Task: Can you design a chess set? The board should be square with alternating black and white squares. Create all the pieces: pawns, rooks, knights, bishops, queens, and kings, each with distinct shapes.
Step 4224:
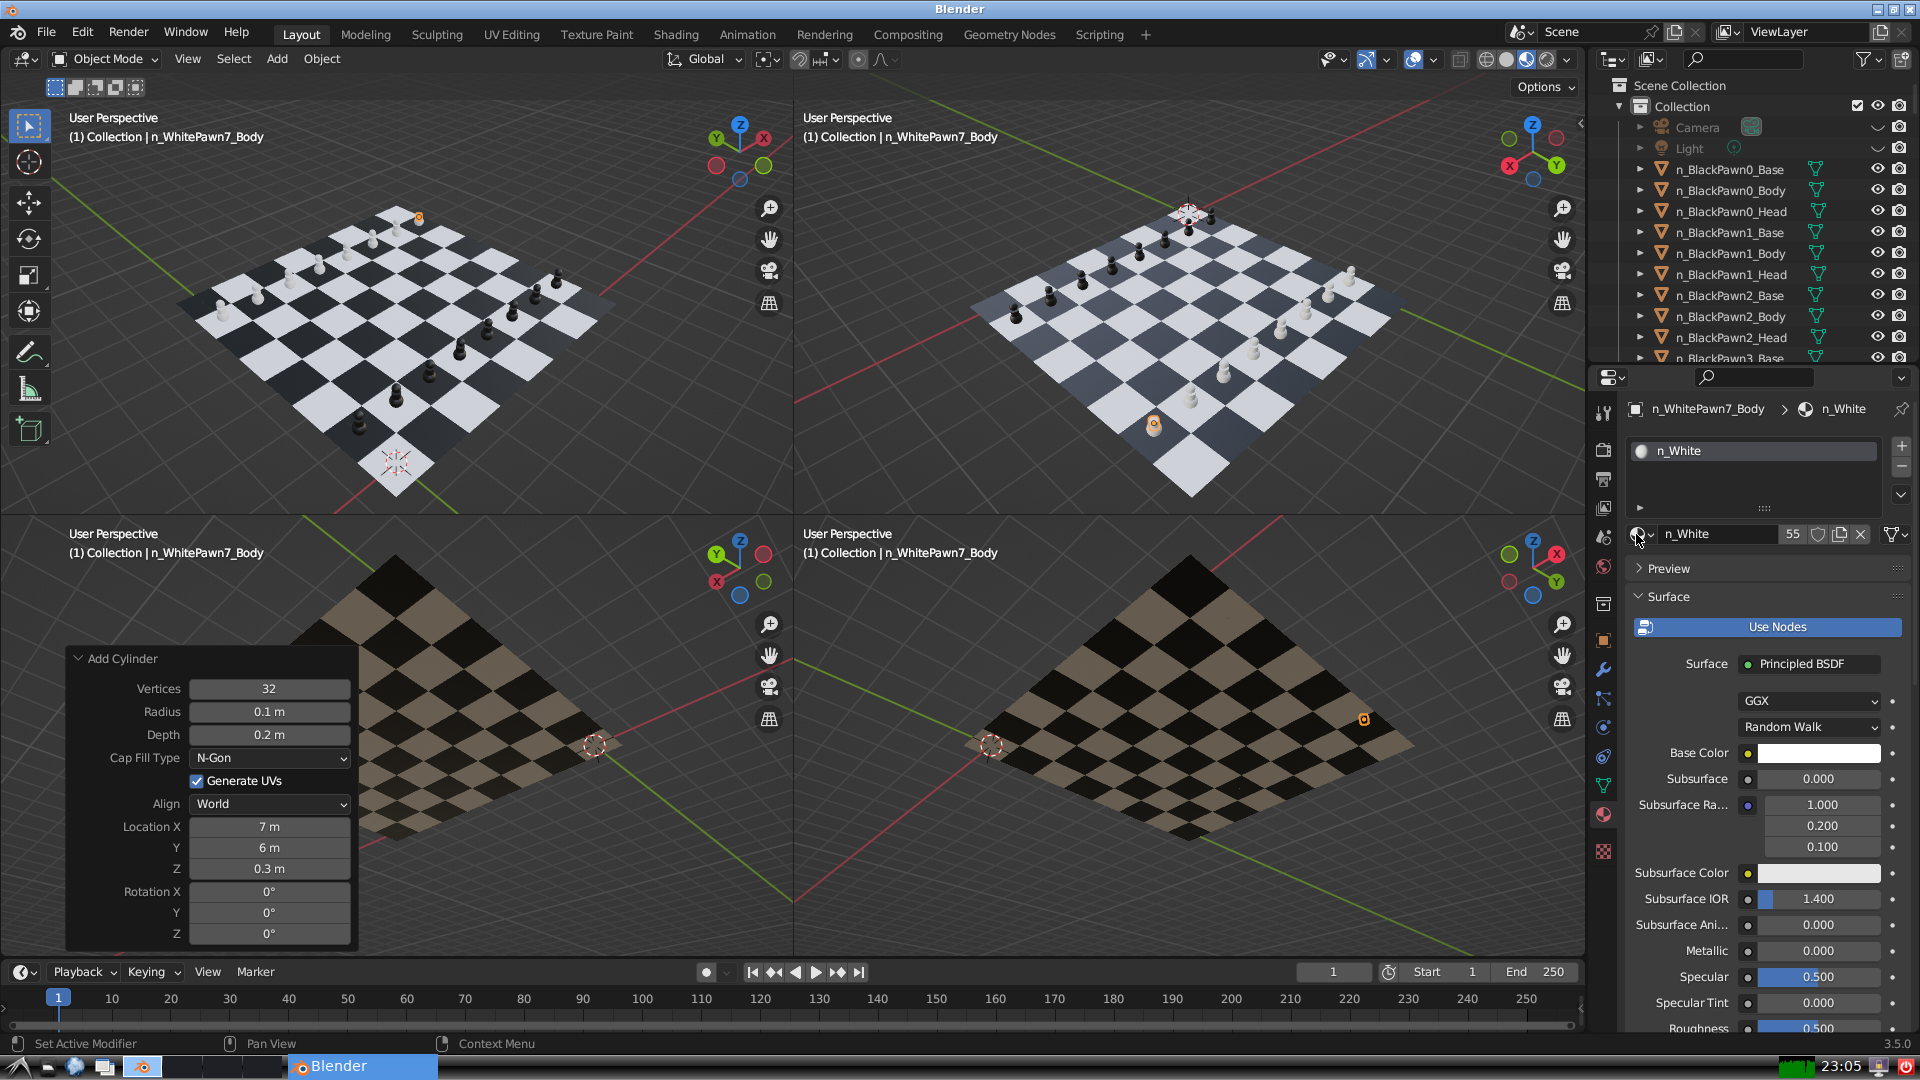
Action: {"mouse_move": [278, 58]}